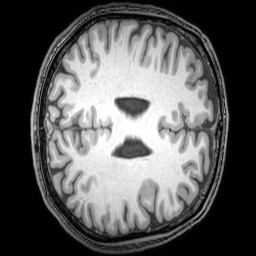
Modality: T1w
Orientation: axial
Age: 26
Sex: male
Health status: healthy
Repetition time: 0.081 s
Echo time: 0.037 s